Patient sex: M
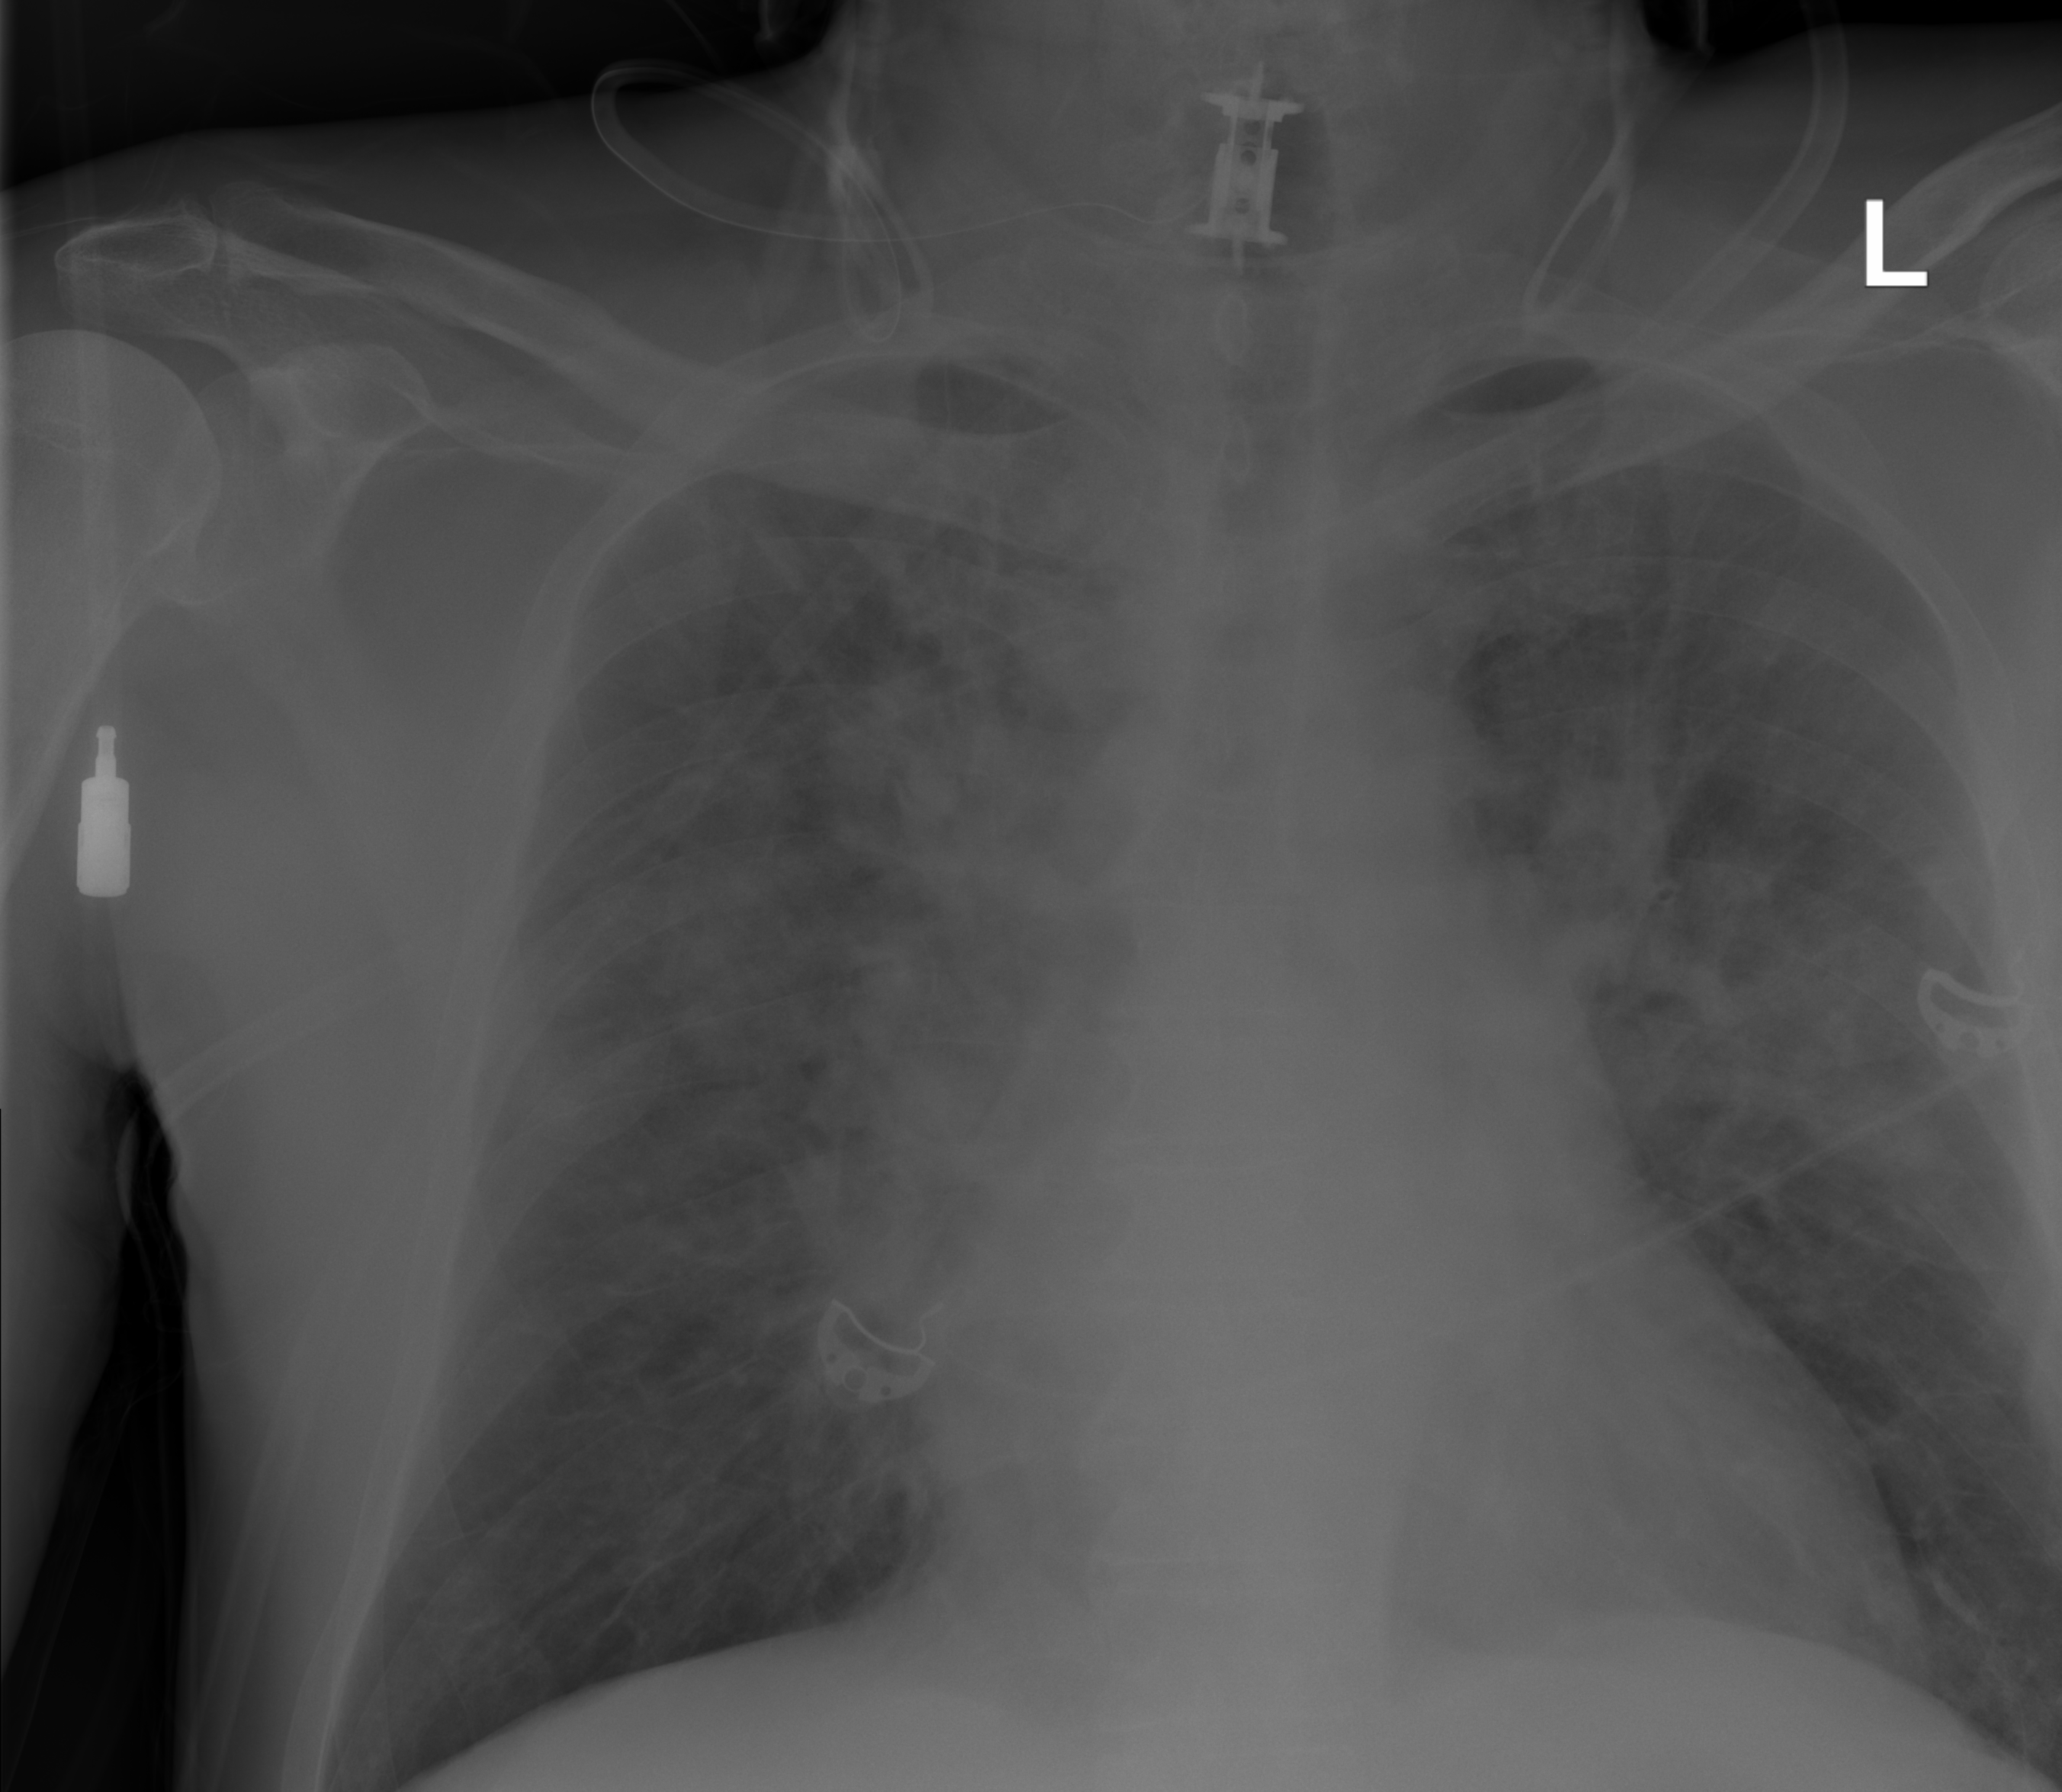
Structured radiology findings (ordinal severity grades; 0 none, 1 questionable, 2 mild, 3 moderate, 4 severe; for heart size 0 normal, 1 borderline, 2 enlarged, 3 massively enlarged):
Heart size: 1
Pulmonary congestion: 2
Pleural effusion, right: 0
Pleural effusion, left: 0
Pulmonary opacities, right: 3
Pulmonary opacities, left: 3
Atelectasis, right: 3
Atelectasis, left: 3